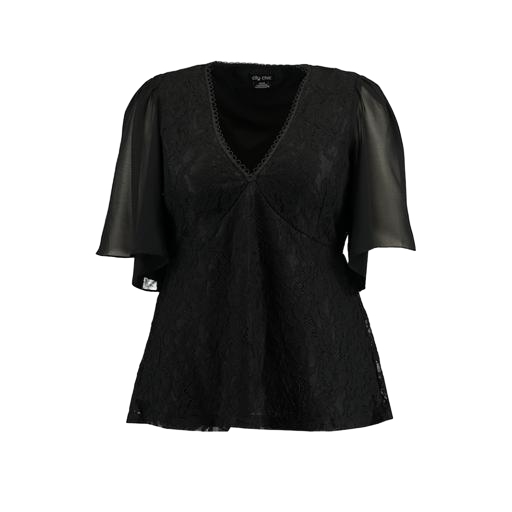
black plus size bell-sleeve lace, black bell-sleeve lace top, black flutter-sleeve lace, white background